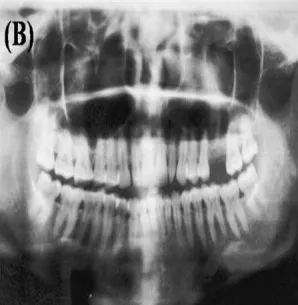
Panoramic radiograph.
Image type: radiology (x_ray)